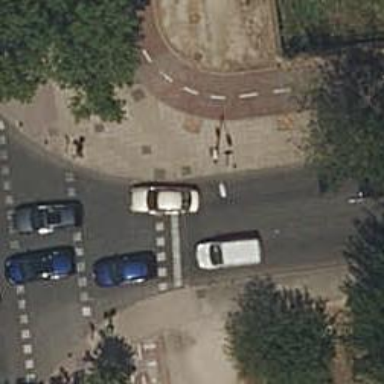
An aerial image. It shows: Crossing with zebra markings controlled by traffic signals.